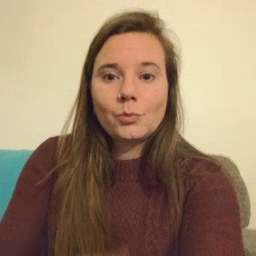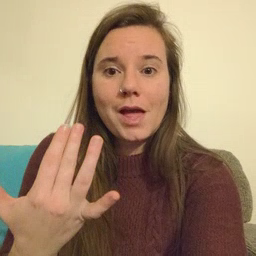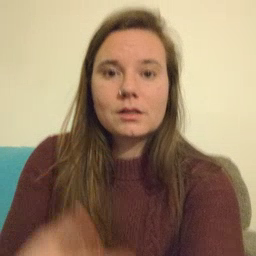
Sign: wait